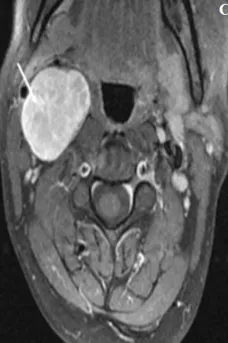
Heterogeneous enhancement on contrast-enhanced T1-WI.
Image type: radiology (mri)